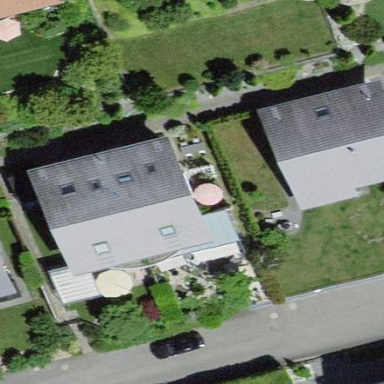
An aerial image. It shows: Gabled terrace building with roof tiles.